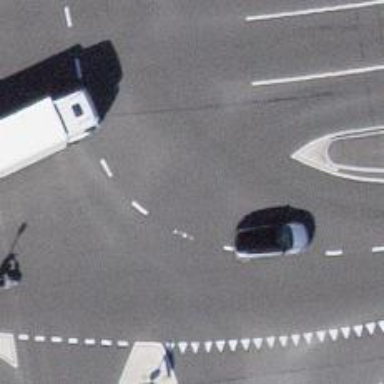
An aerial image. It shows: Road with traffic signals.